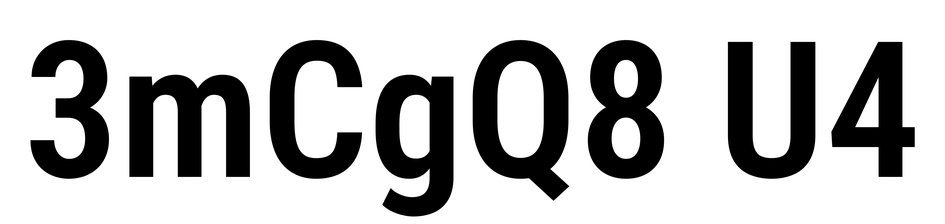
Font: Roboto_Condensed_SemiBold